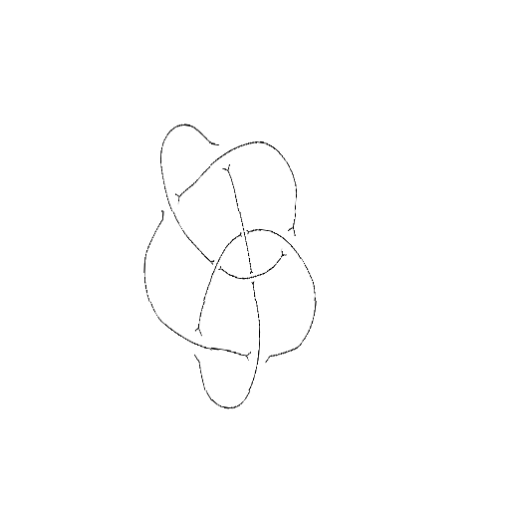
Crossing number: 8